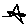
Label: star